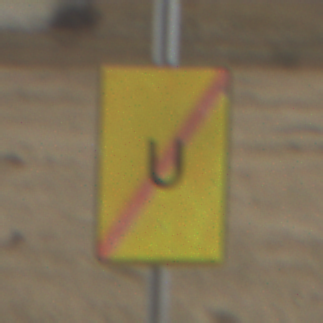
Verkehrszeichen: EndeUmleitung
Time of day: Midday
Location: Roofed (Beach)
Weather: Overcast
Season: NotSpecified
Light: Natural